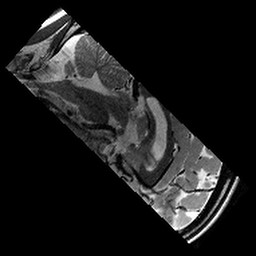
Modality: T2w
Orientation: sagittal
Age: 10
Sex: male
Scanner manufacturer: siemens
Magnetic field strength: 3 T
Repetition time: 9.23 s
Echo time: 0.067 s